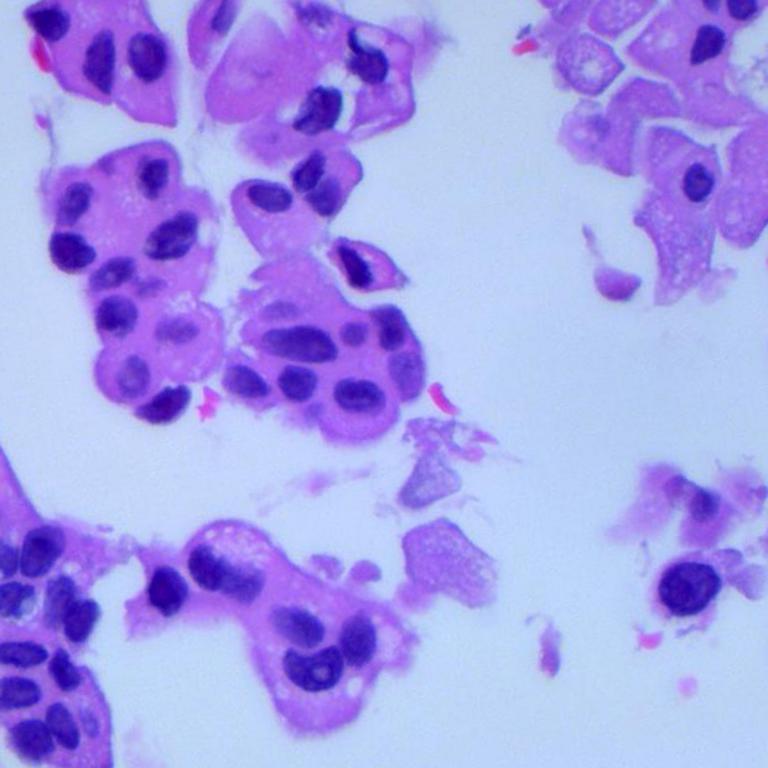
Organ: lung
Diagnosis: adenocarcinomas